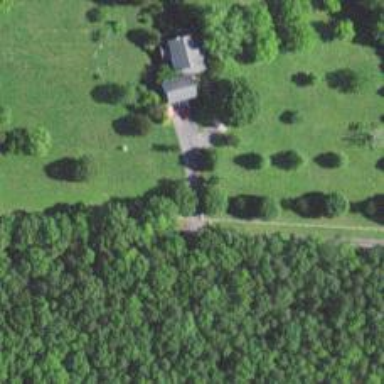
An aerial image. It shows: Driveway leading to service road.